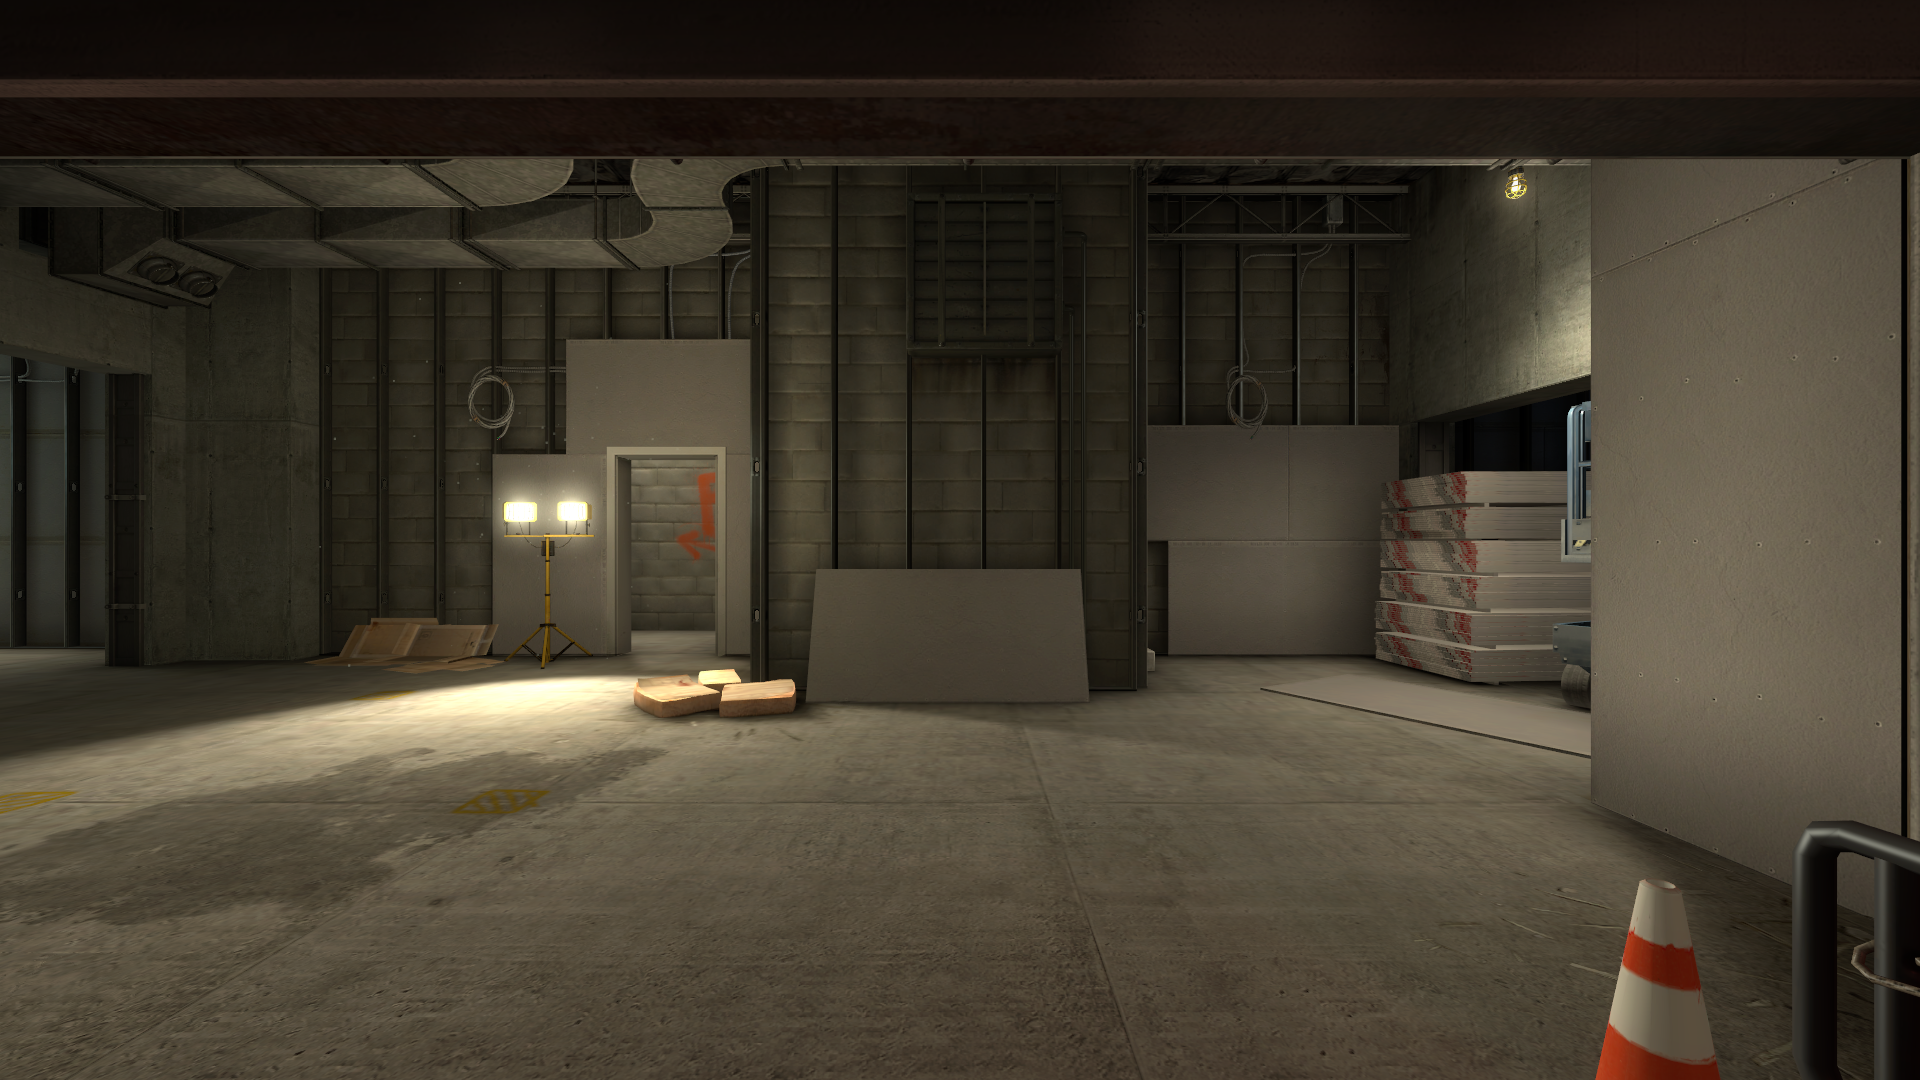
Map: de_vertigo